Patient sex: M
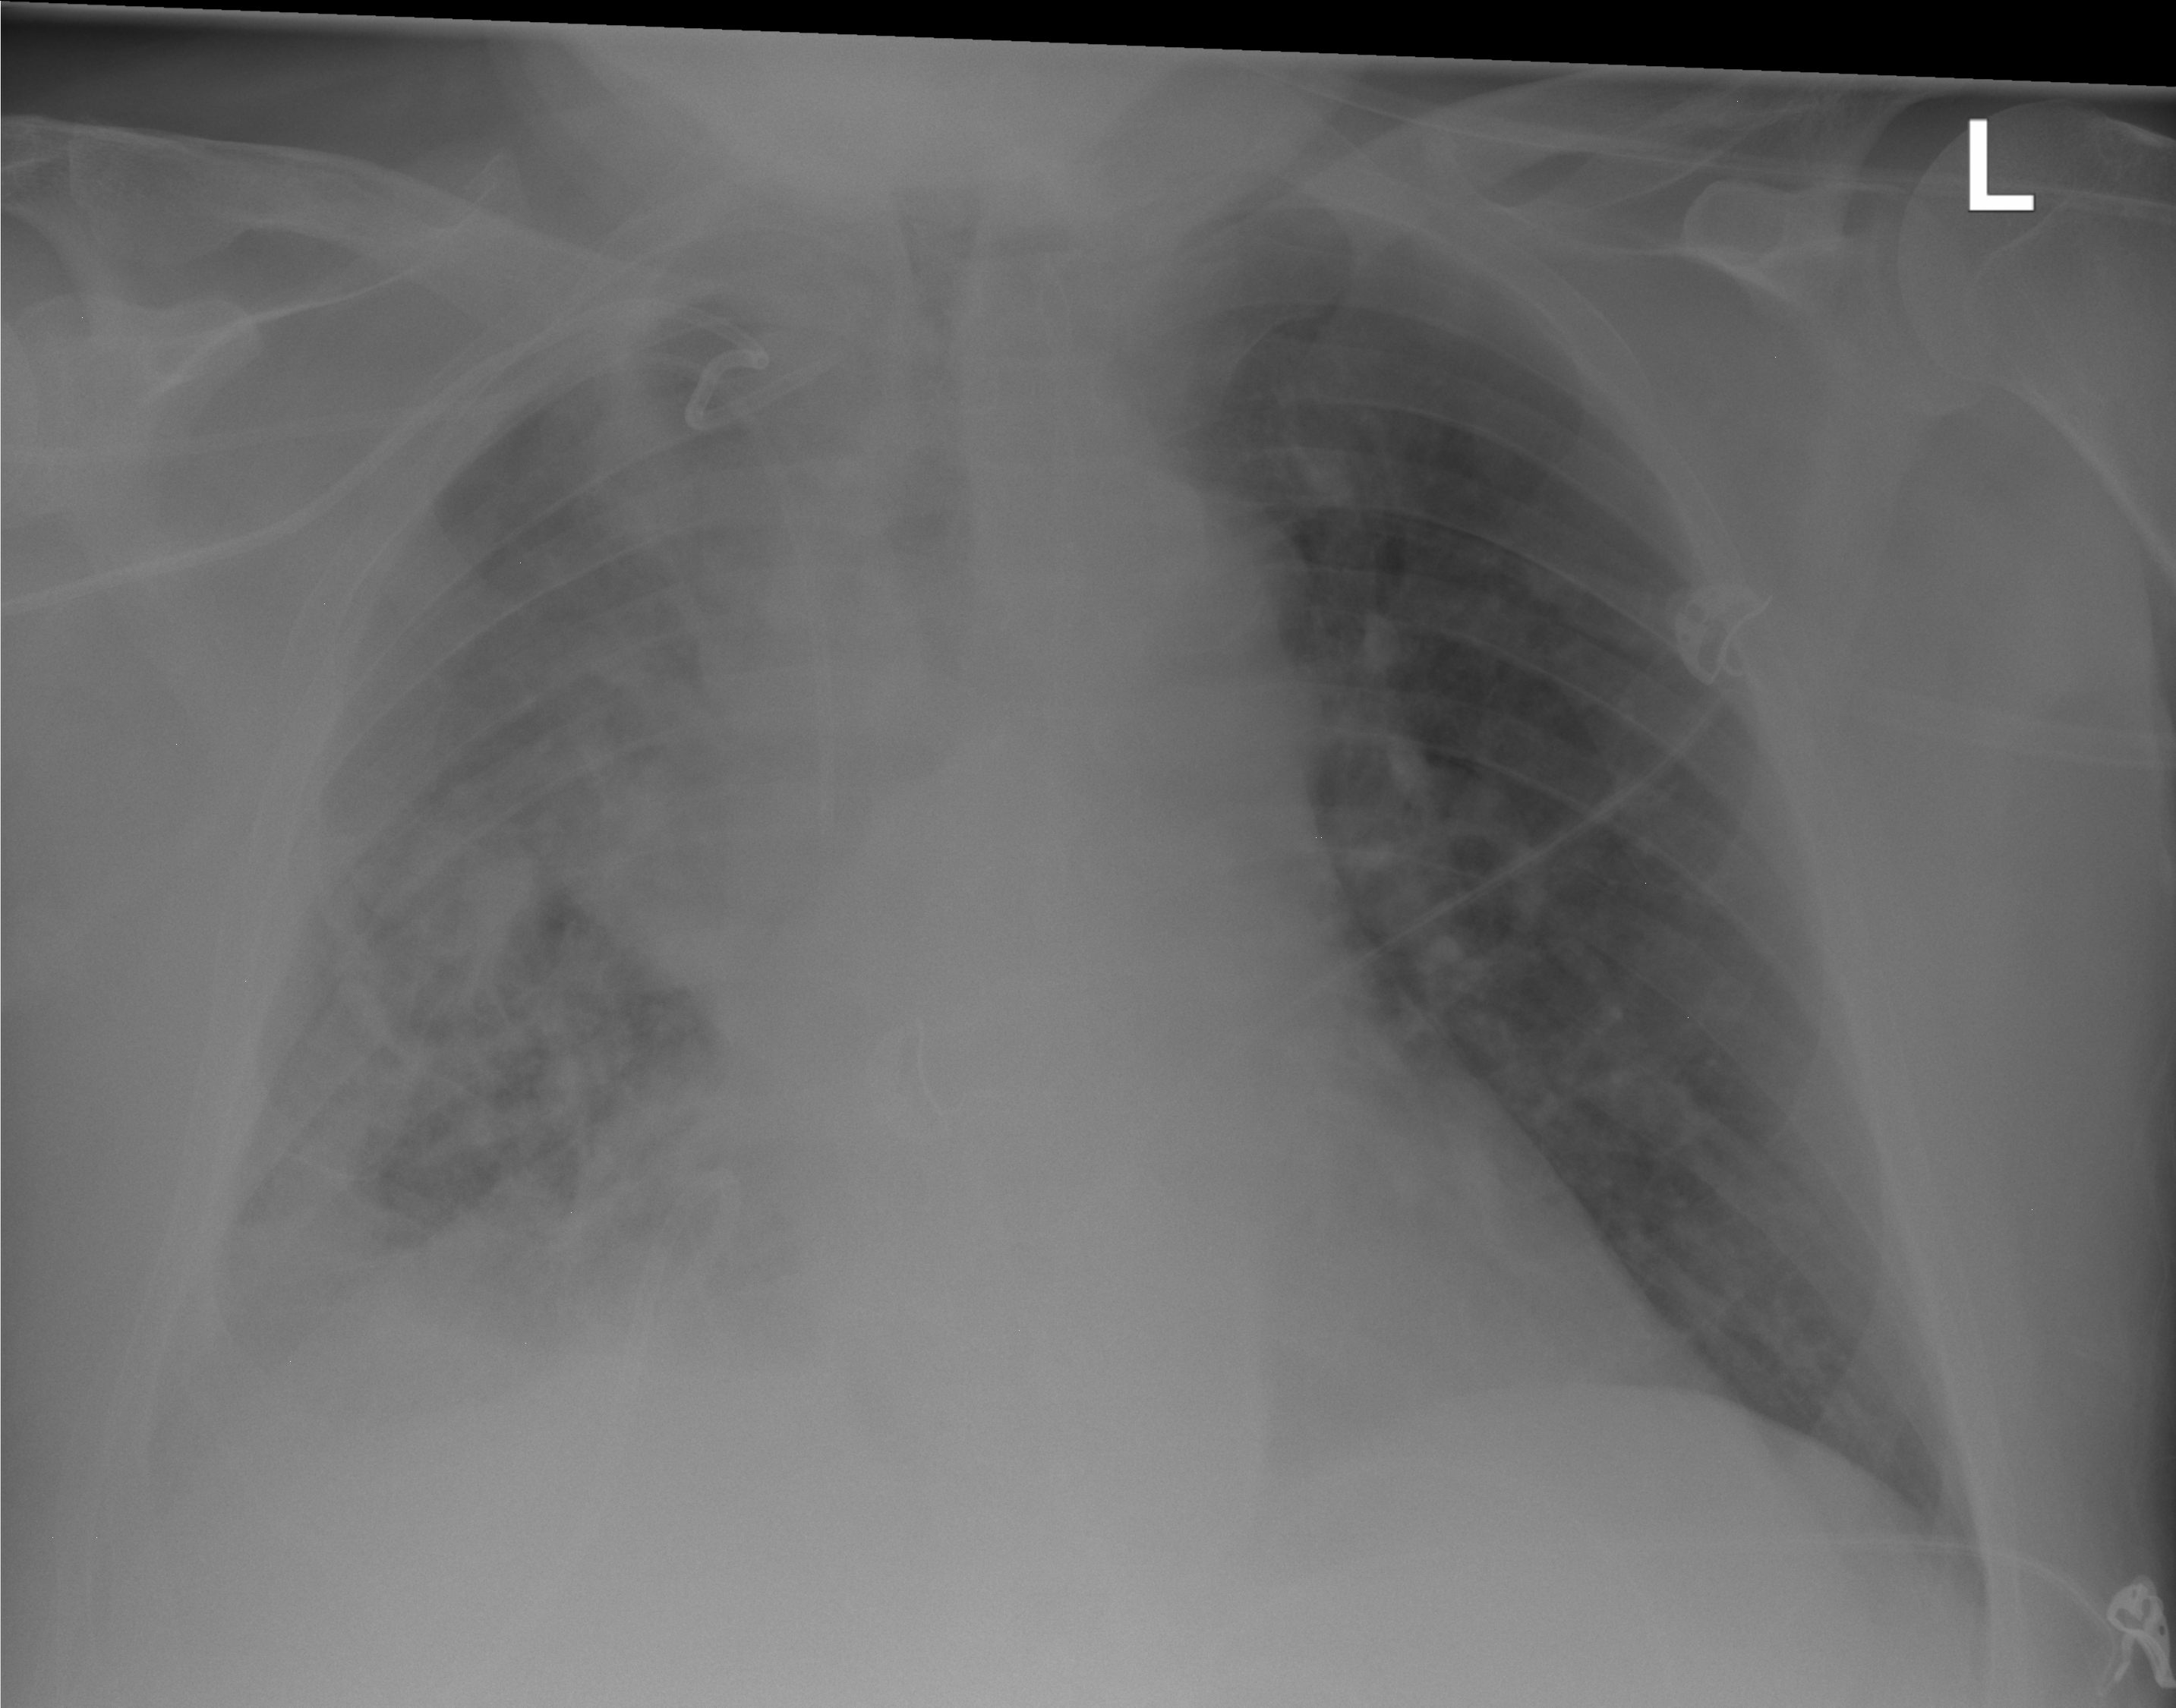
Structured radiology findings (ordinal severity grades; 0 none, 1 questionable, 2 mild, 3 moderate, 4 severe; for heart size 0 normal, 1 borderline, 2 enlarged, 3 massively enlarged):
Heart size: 2
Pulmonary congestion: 0
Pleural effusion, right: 3
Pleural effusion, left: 0
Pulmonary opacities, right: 2
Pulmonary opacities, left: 0
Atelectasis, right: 2
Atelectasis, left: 0